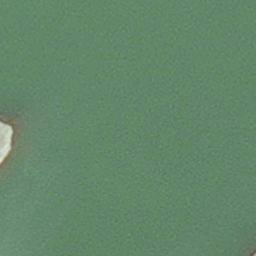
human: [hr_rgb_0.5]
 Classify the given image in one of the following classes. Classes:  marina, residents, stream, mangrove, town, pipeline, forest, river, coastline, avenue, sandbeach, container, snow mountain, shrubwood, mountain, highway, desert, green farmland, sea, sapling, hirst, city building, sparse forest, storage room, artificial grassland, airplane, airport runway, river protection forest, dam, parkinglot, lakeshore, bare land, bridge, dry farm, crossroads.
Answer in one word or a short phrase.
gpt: sea